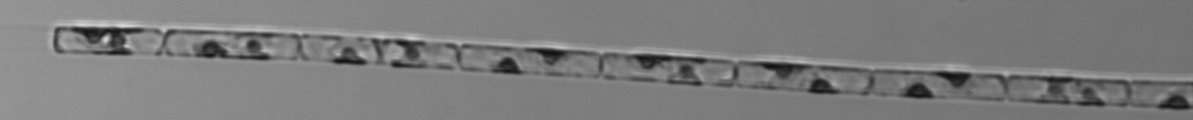
Label: Guinardia_delicatula